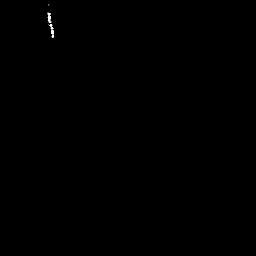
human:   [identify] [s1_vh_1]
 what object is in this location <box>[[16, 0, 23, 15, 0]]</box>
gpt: <ref>1 medium ship at the top left</ref>